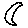
Label: moon